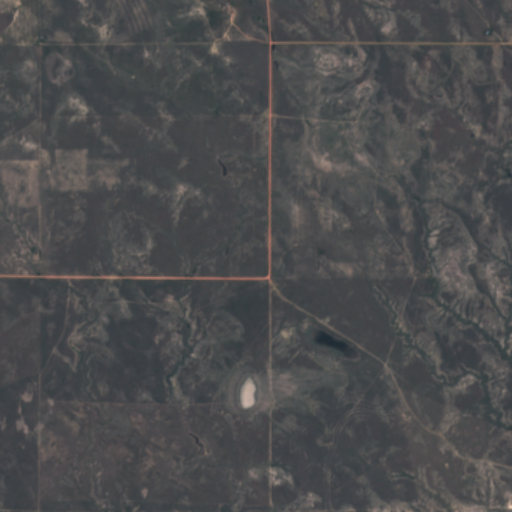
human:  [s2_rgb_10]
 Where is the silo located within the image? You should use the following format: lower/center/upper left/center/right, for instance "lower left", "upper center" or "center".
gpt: The silo is located in the upper center of the image.
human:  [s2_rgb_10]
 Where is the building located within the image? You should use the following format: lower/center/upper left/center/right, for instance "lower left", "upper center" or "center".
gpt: The building is located in the upper center of the image.
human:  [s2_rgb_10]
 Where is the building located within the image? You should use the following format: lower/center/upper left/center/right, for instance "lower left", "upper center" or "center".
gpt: The building is located in the upper left of the image.
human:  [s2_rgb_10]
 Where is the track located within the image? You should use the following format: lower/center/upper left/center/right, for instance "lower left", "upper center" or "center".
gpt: There is no track in the image.